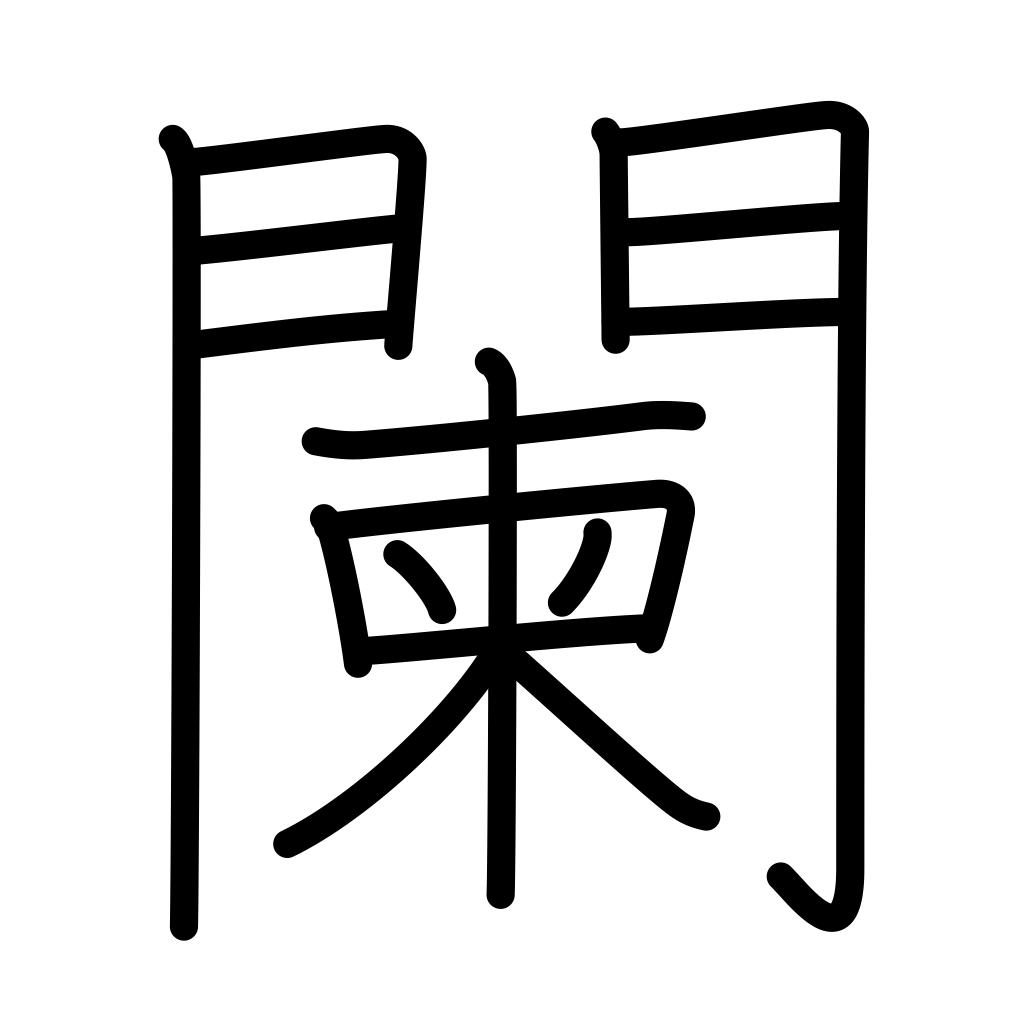
Meaning: rise high, be well along